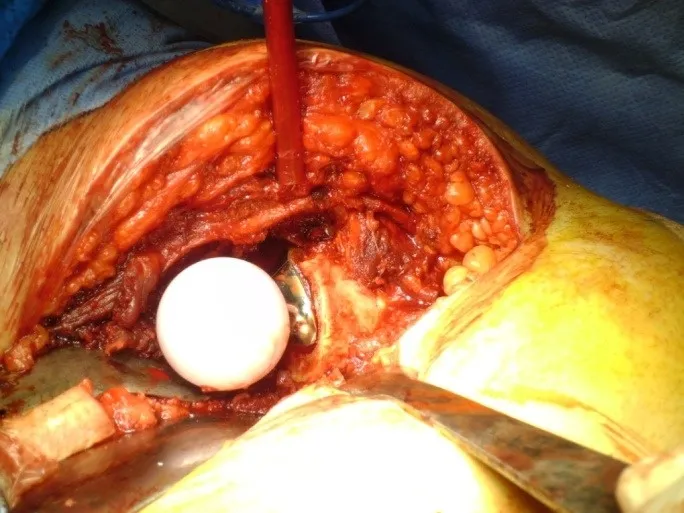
Surgical moment showing the ceramic femoral head.
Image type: medical_photograph (other_medical_photograph)